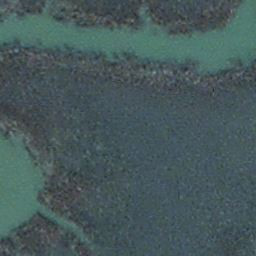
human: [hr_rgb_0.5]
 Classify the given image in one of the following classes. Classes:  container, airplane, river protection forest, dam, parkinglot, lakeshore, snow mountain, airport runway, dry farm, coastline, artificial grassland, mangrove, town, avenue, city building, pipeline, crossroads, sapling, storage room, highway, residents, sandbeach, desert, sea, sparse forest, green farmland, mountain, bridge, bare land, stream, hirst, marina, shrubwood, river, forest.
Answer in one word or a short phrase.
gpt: stream